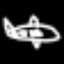
Label: airplane